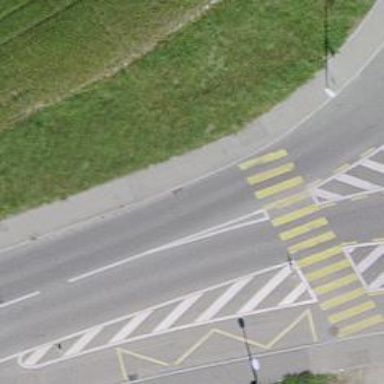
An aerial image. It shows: Bus stop with designated public transport stop position.